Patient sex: M
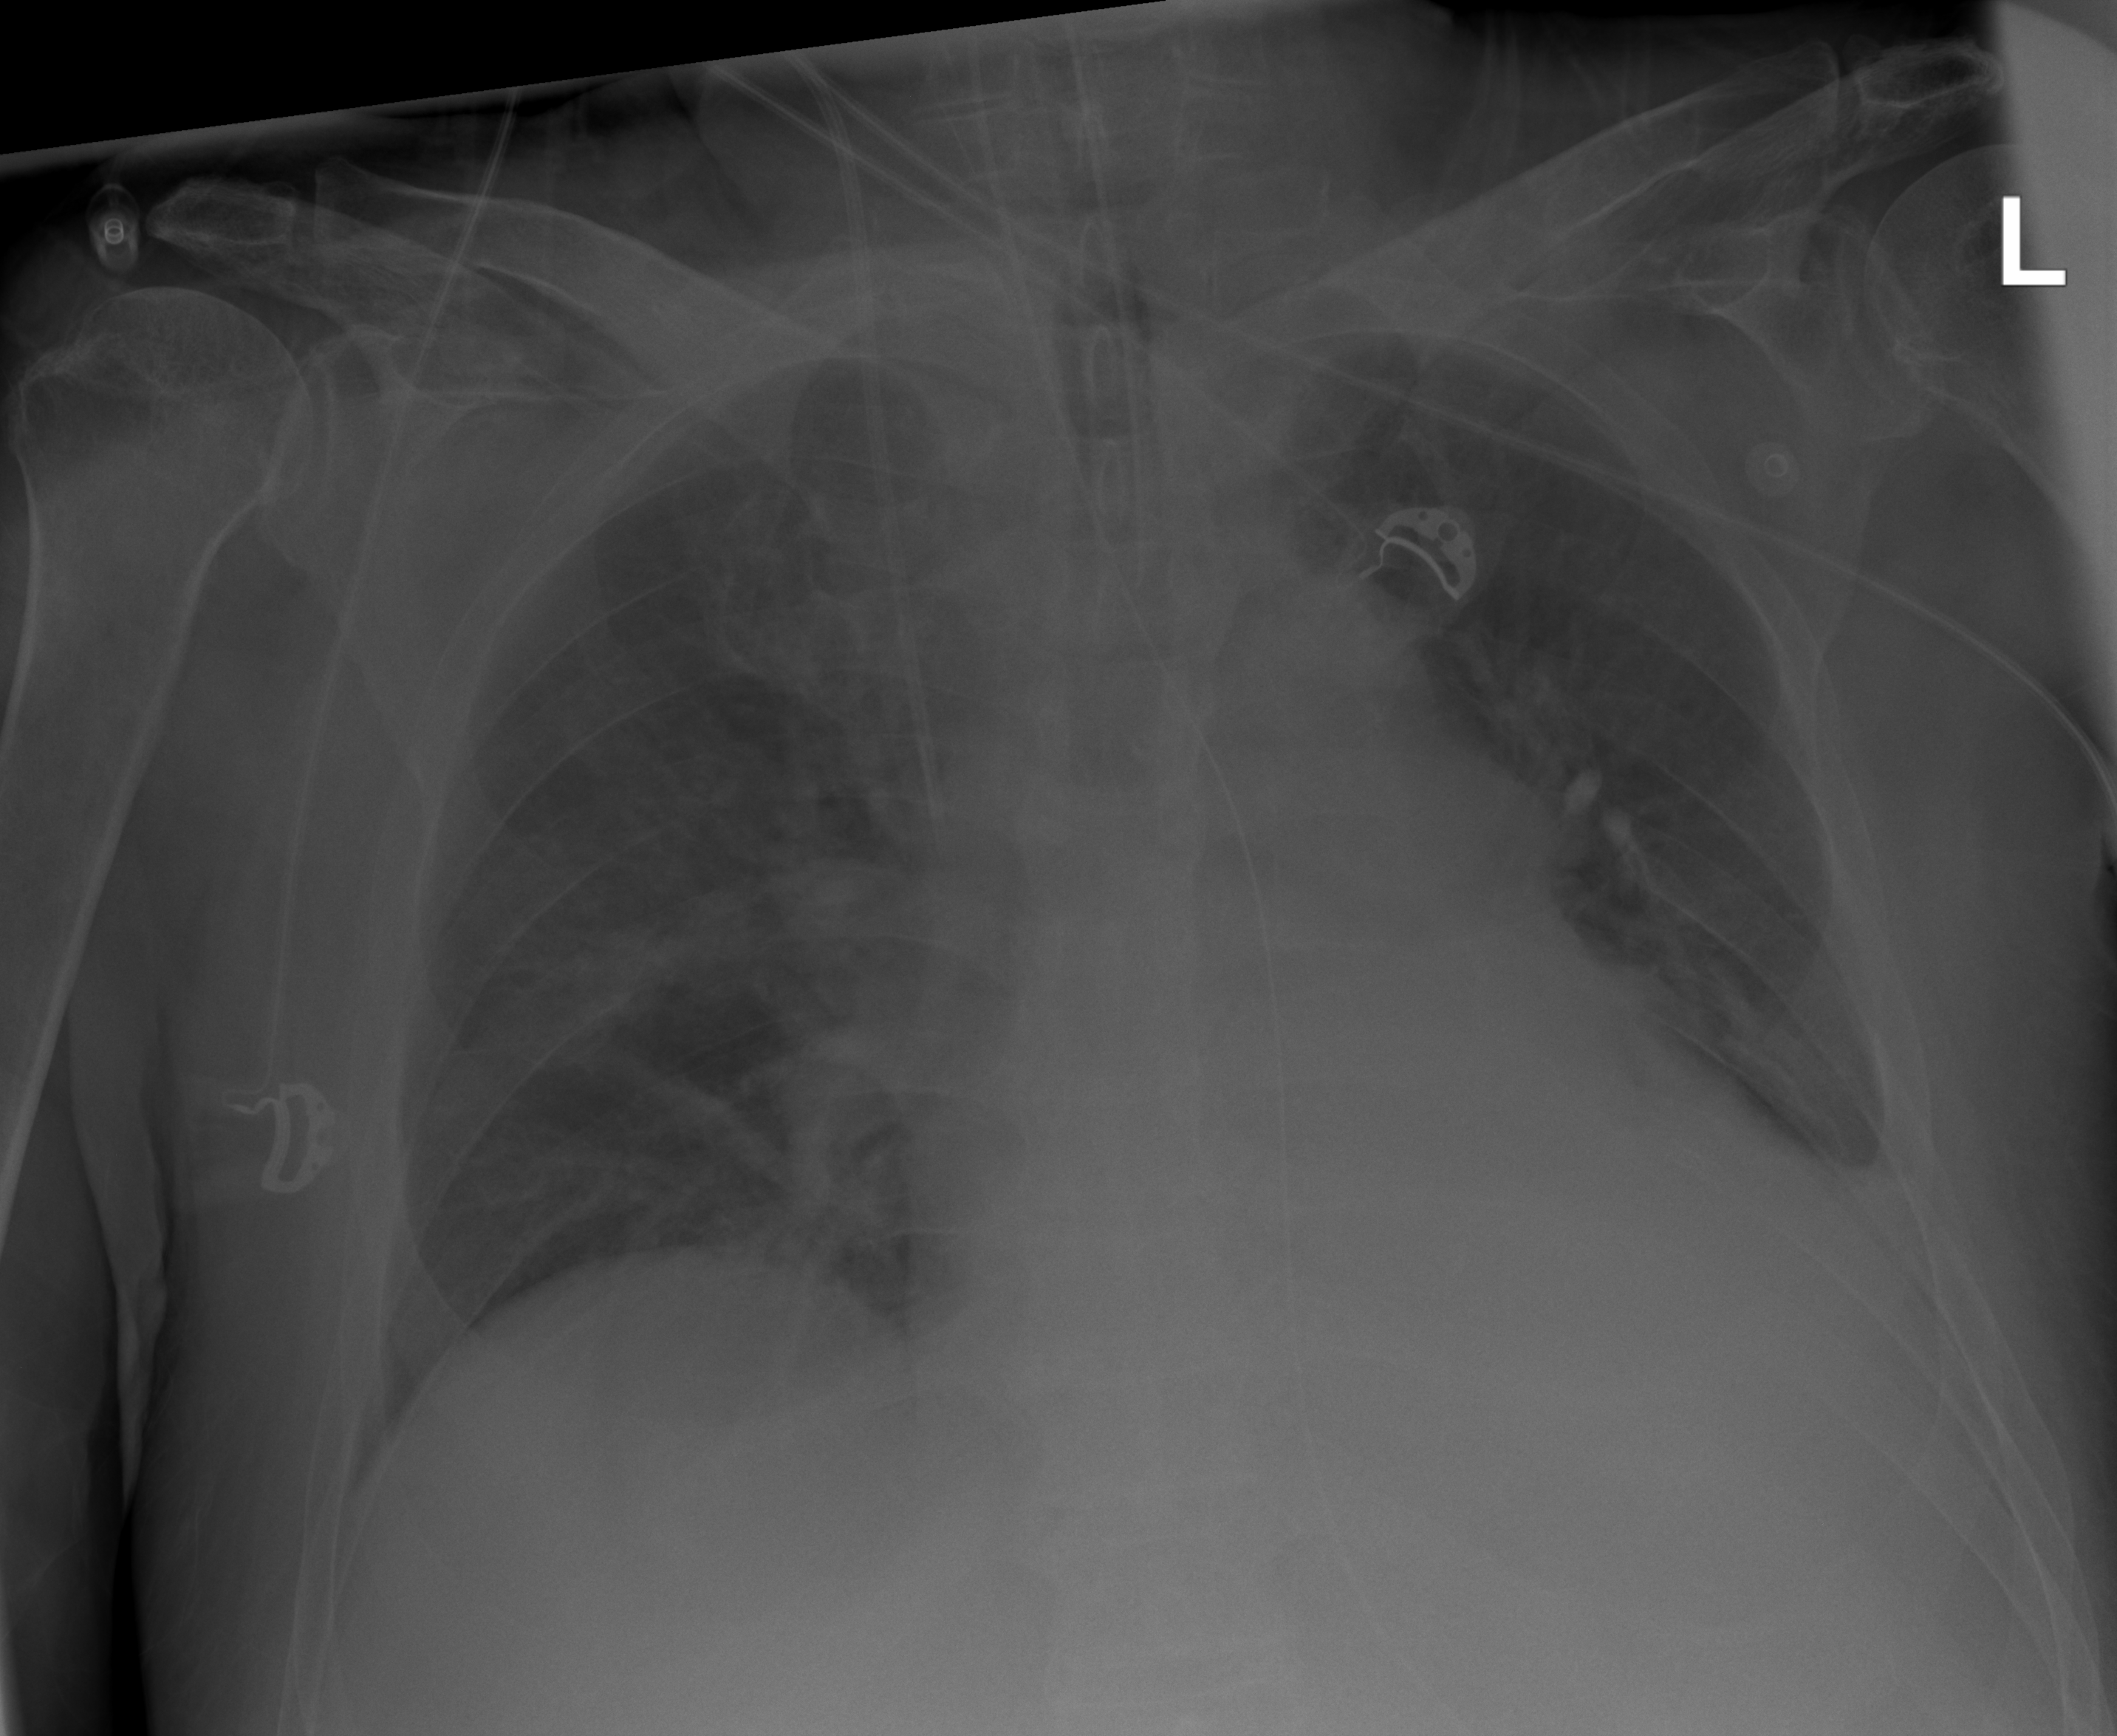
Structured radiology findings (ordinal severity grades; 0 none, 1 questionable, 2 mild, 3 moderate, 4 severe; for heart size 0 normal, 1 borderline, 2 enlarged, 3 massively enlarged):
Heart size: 2
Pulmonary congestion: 2
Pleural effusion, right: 0
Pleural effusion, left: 2
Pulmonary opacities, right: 0
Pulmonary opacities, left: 0
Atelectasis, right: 2
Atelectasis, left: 2